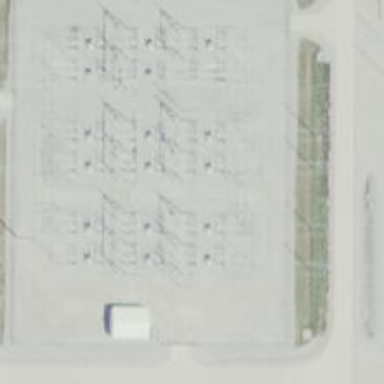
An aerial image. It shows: Switch for power supply.